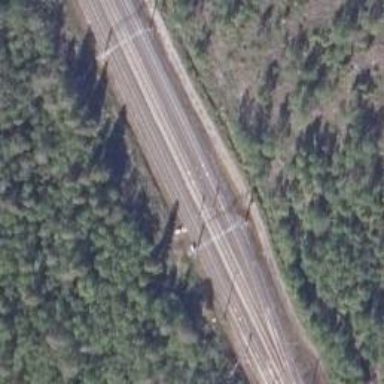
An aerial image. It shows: Rail siding with electrified contact lines for trains.